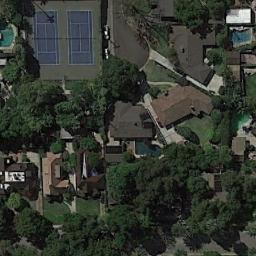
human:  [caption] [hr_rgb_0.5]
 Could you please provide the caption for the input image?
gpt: Many buildings of different shapes are beside the tennis courts .

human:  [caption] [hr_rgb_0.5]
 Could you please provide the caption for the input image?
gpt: The tennis court is on the grass next to some buildings and trees .

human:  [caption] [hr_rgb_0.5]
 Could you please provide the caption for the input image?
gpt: There are four tennis courts on the vacant lot .

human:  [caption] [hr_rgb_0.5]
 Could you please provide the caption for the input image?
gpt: Tennis court and swimming pool in the middle of a residential area surrounded by trees .

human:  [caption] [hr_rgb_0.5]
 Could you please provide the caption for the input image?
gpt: There are many green trees beside the tennis court .